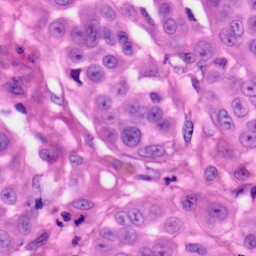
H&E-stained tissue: Skin